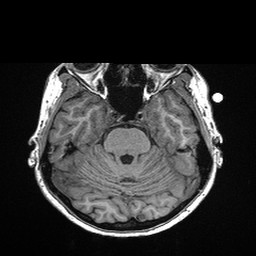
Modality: T1w
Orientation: coronal
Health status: healthy
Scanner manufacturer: siemens
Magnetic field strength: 3 T
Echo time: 0.00298 s